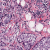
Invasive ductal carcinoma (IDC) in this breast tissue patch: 1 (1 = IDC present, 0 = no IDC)